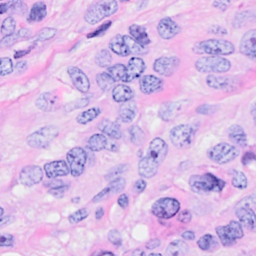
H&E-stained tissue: Breast